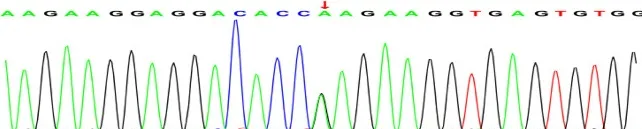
Whole exon sequencing. (A) Whole-exome sequencing showing a novel heterozygous missense mutation [c.544G>A(p. Glu182Lys)] in the TNNI3 gene in the patient.
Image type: chart (chart)